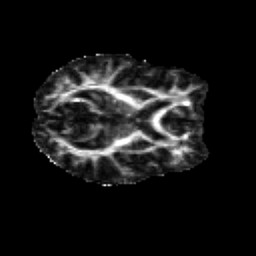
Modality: FA
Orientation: axial
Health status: healthy
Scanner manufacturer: siemens
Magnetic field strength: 3 T
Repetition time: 12 s
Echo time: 0.092 s